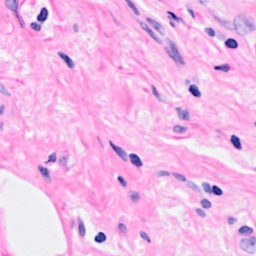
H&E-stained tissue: Breast